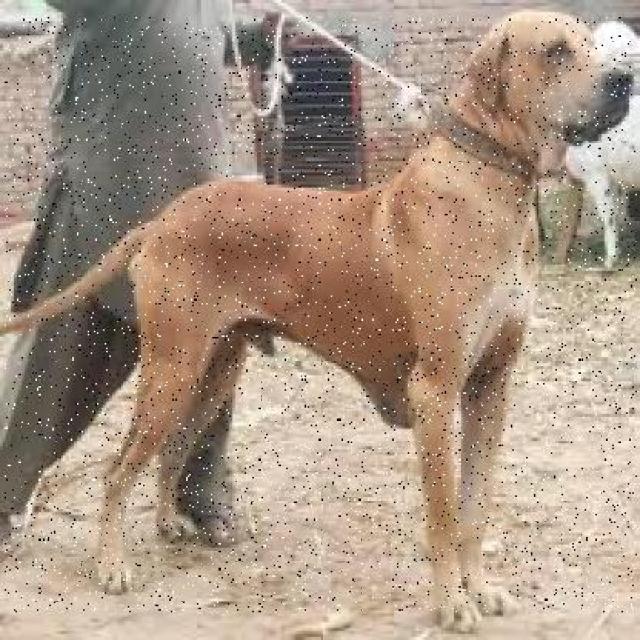
Healthy canine skin — no visible lesions, inflammation, or abnormalities. The skin and coat appear normal.